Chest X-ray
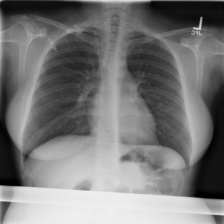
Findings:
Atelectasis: negative
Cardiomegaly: negative
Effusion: negative
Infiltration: positive
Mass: negative
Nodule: negative
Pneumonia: negative
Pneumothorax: negative
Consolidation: negative
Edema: negative
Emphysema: negative
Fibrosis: negative
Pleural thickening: negative
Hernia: negative